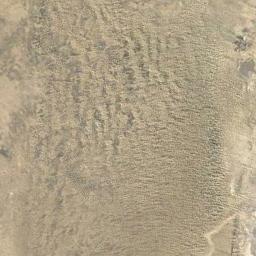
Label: desert